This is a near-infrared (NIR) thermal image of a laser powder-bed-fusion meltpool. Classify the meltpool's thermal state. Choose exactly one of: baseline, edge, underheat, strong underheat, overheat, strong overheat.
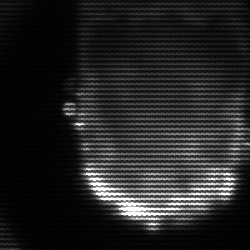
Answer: baseline